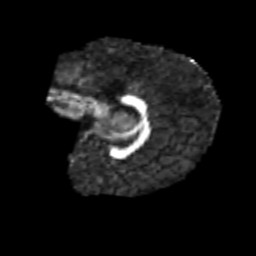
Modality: FA
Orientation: sagittal
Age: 7
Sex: male
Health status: healthy